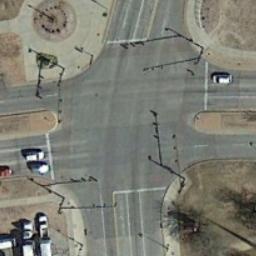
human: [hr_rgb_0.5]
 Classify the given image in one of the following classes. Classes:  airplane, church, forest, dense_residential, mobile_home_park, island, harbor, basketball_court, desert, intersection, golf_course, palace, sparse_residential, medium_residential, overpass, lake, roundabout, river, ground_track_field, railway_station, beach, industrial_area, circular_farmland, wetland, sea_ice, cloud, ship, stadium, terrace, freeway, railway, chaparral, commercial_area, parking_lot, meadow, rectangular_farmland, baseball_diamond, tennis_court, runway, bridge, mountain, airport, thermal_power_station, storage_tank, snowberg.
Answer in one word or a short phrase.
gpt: intersection